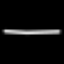
Label: line